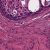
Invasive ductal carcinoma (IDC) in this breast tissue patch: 0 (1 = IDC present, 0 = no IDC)